Field crop: maize
Growth stage: 2
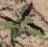
Species: atriplex